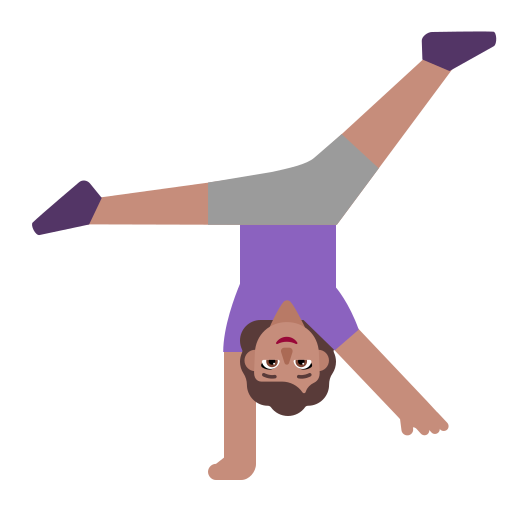
woman cartwheeling flat